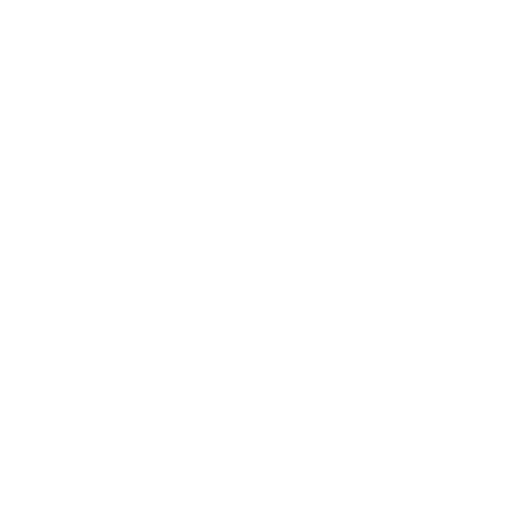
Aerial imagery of bar in Maine named Boon Island Ledge containing only open water